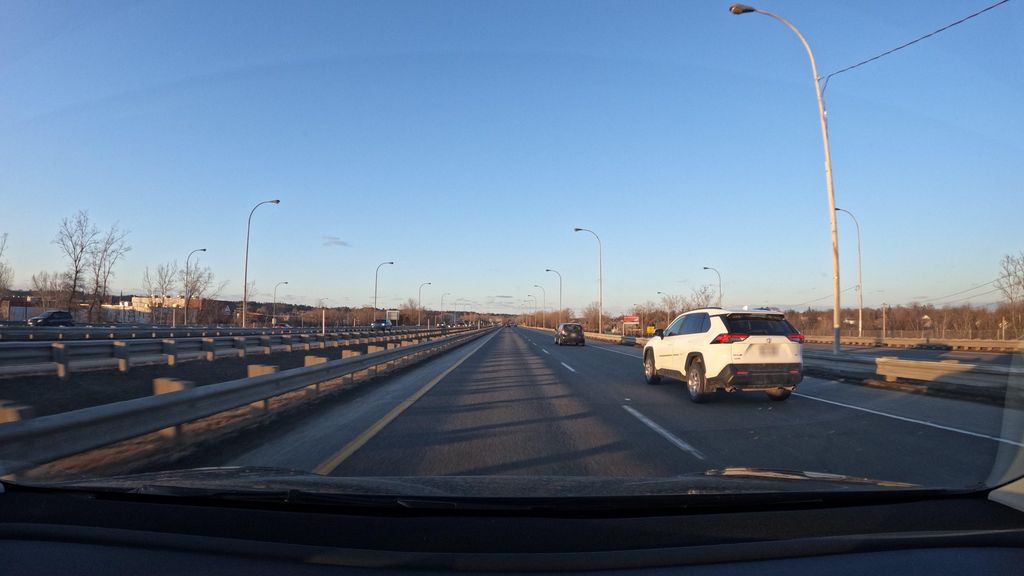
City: montreal